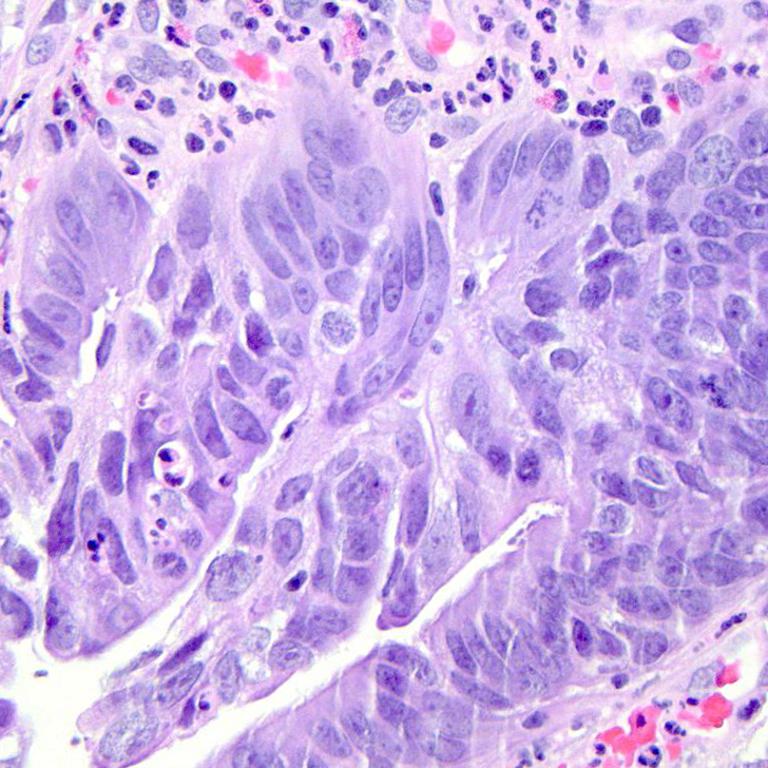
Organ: colon
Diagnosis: adenocarcinomas